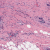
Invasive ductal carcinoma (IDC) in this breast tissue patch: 0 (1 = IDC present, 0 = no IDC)